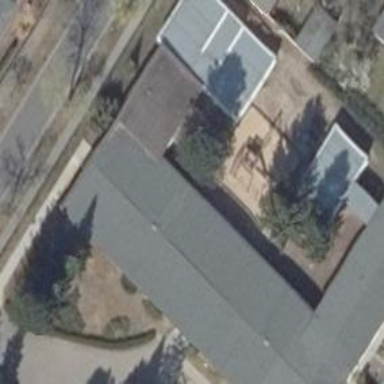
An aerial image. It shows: School building.